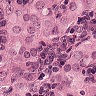
Metastatic tissue present: yes